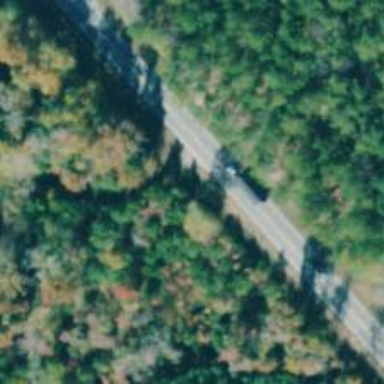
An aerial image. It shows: Asphalt road classified as trunk highway.